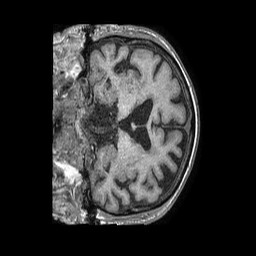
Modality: T1w
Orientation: coronal
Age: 84
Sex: male
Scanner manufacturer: philips
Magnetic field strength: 1.5 T
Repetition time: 0.00798 s
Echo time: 0.003696 s